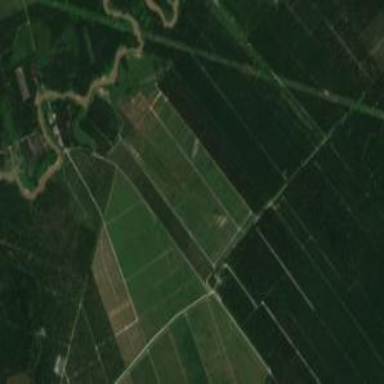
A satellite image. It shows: Orchard filled with oil palms.